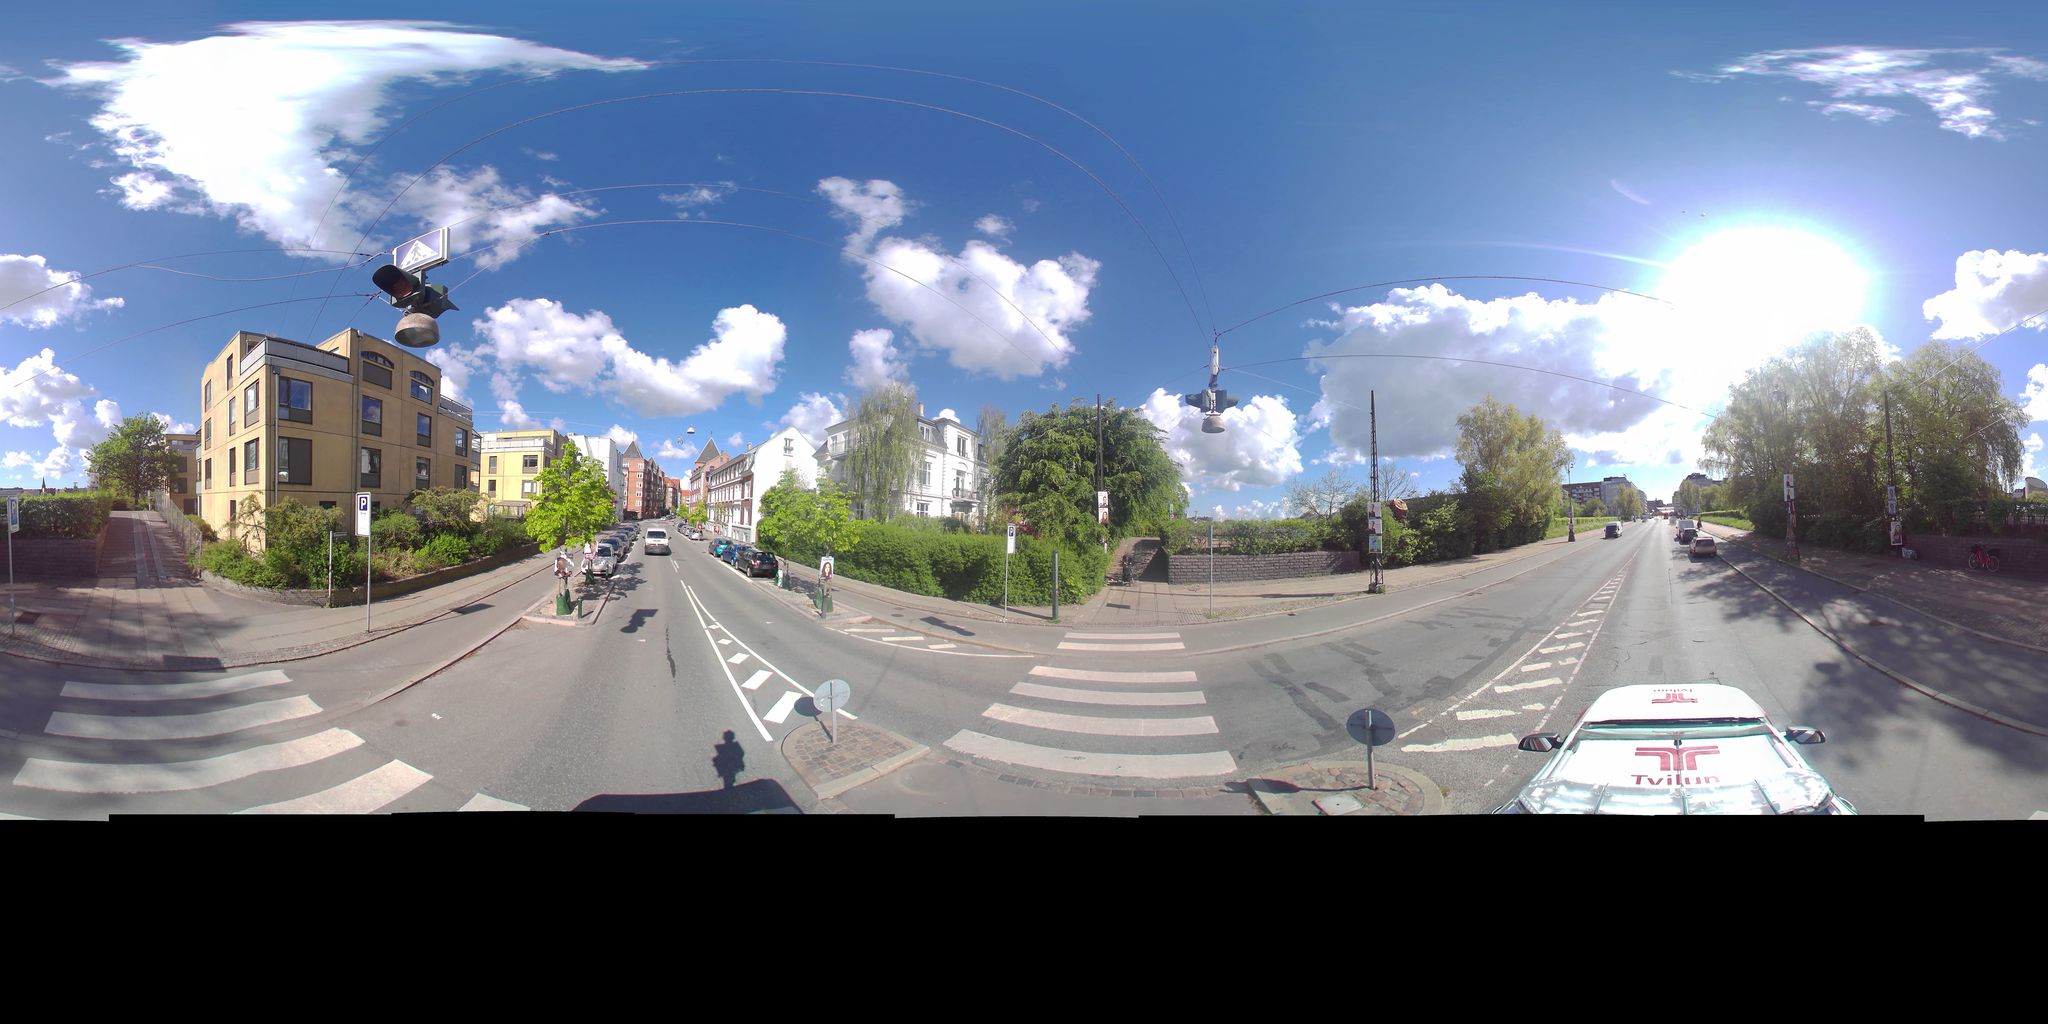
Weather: clear
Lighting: day
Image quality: good
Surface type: driving surface
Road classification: footway, cycleway, steps
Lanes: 2
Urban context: urban centre
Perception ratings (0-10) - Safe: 5.7, Lively: 6.58, Beautiful: 9.38, Boring: 5.78, Depressing: 7.6, Wealthy: 4.4